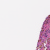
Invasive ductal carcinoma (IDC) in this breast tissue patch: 0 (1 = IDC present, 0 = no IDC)